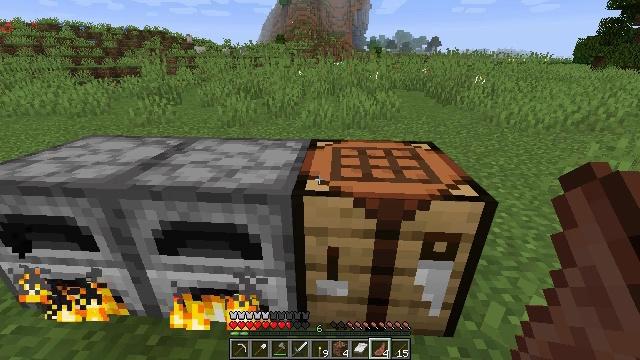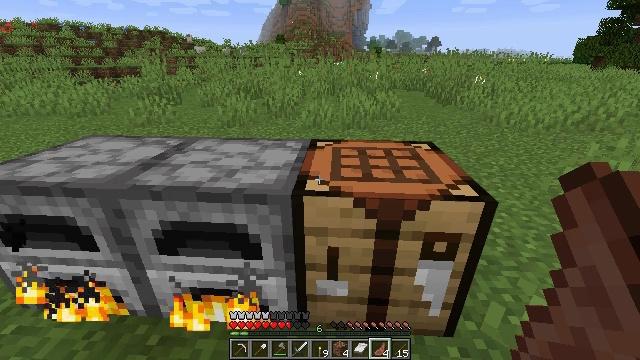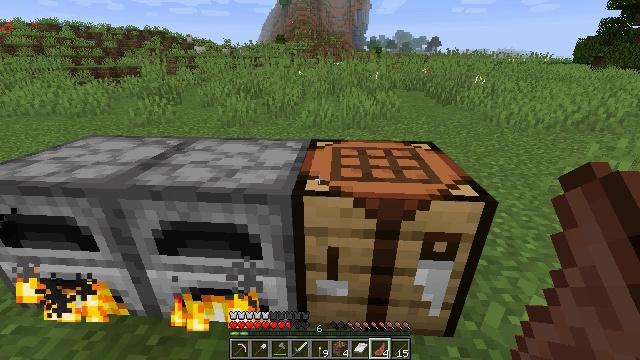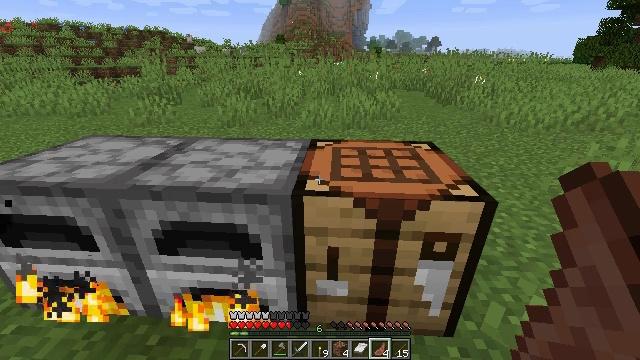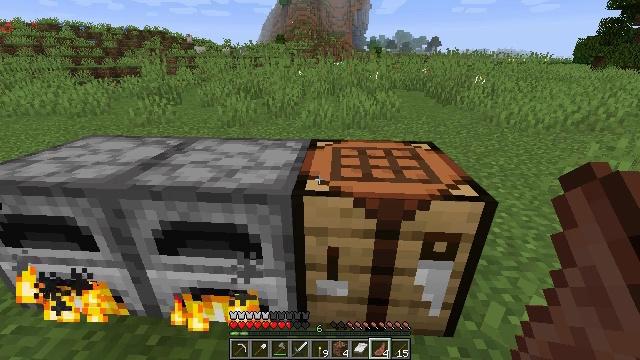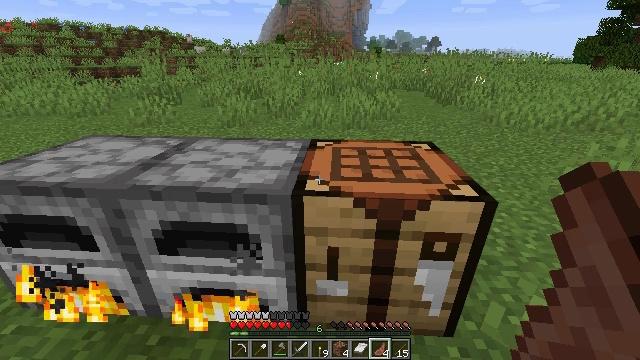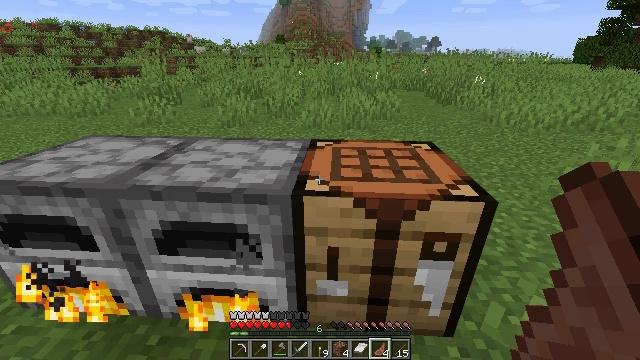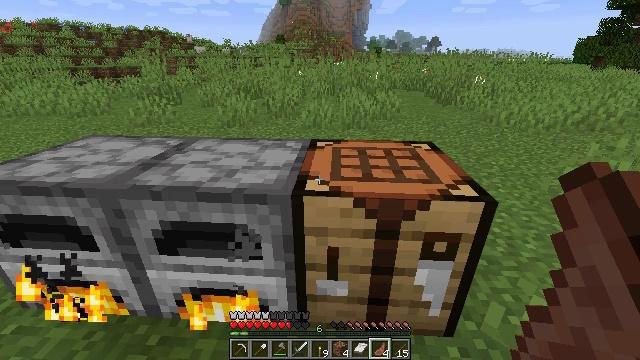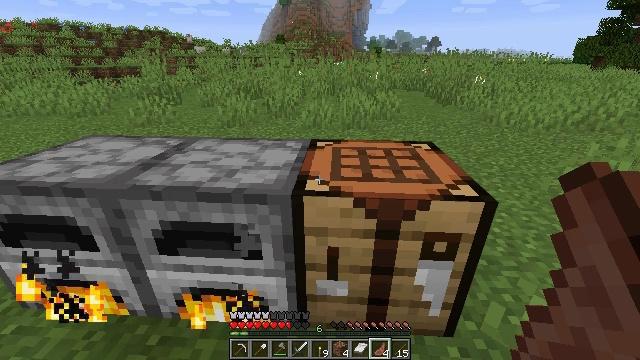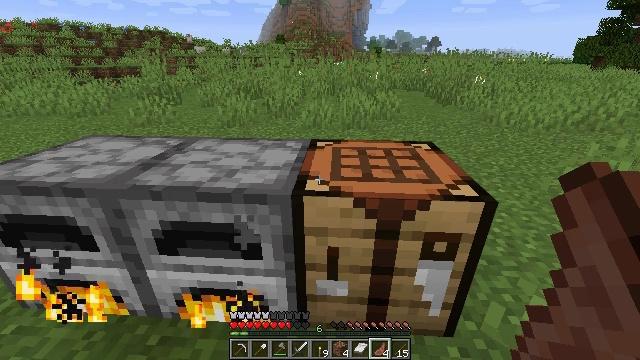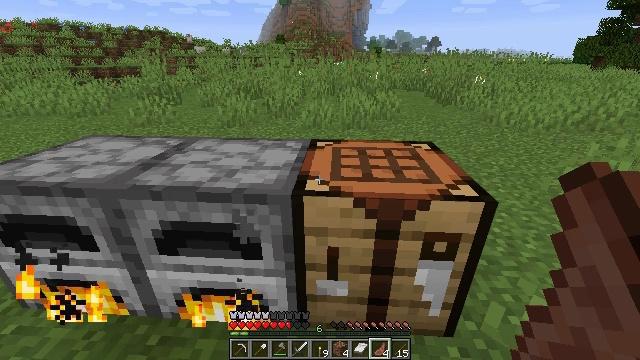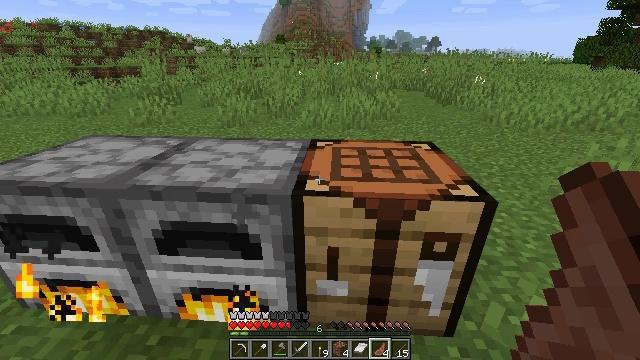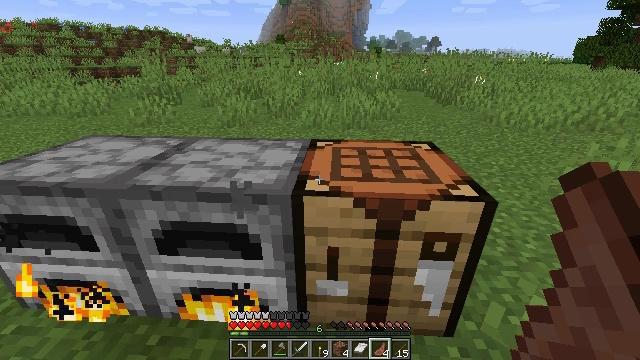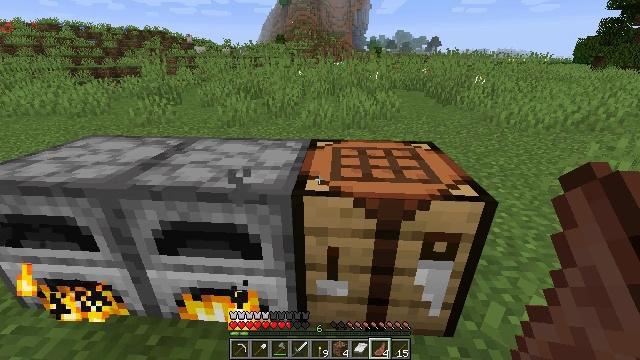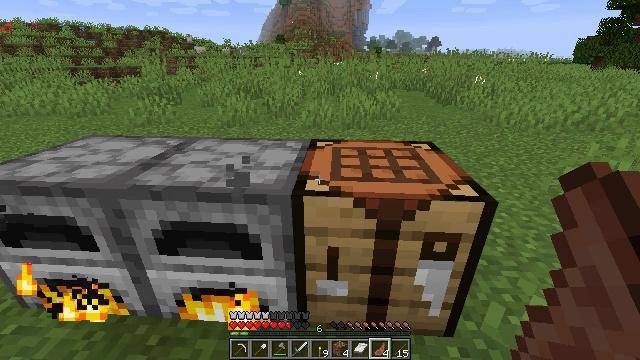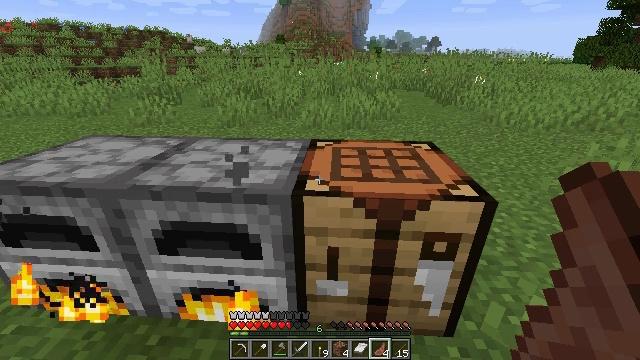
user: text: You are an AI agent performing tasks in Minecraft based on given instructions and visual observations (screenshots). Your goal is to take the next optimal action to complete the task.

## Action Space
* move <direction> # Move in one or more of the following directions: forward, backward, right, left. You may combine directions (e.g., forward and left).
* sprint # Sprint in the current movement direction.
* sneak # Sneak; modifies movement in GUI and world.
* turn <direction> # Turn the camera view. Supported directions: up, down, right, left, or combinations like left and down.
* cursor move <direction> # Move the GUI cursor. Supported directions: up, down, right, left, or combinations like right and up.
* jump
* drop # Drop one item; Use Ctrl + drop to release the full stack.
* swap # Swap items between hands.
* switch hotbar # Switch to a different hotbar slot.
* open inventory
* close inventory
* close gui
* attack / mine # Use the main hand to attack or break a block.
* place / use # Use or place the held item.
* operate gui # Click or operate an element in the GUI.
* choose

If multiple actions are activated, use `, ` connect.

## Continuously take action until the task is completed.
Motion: motion action
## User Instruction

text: Defeat the zombie villager.
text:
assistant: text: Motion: no_op
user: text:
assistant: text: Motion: no_op
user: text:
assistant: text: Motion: no_op
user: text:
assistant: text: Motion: no_op
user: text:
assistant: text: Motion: no_op
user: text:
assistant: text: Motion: no_op
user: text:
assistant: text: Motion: no_op
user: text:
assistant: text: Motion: no_op
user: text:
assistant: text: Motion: no_op
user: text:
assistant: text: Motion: no_op
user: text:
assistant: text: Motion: no_op
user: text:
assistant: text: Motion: no_op
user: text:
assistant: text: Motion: no_op
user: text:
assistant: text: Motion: no_op
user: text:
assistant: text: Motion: no_op
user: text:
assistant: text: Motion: no_op
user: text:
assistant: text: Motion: no_op
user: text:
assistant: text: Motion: no_op
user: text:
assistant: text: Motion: no_op
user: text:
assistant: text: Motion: no_op
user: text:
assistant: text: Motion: no_op
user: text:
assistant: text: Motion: no_op
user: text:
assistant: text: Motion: no_op
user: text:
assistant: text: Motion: no_op
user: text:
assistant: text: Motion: no_op
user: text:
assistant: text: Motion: no_op
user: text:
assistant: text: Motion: no_op
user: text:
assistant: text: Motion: no_op
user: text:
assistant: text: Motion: no_op
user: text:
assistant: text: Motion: no_op